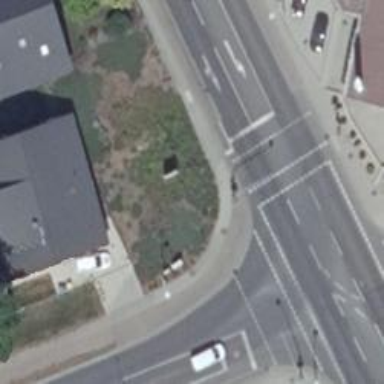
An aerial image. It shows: Traffic signal crossing.